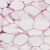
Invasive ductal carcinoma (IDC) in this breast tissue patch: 0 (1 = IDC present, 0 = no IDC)